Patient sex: M
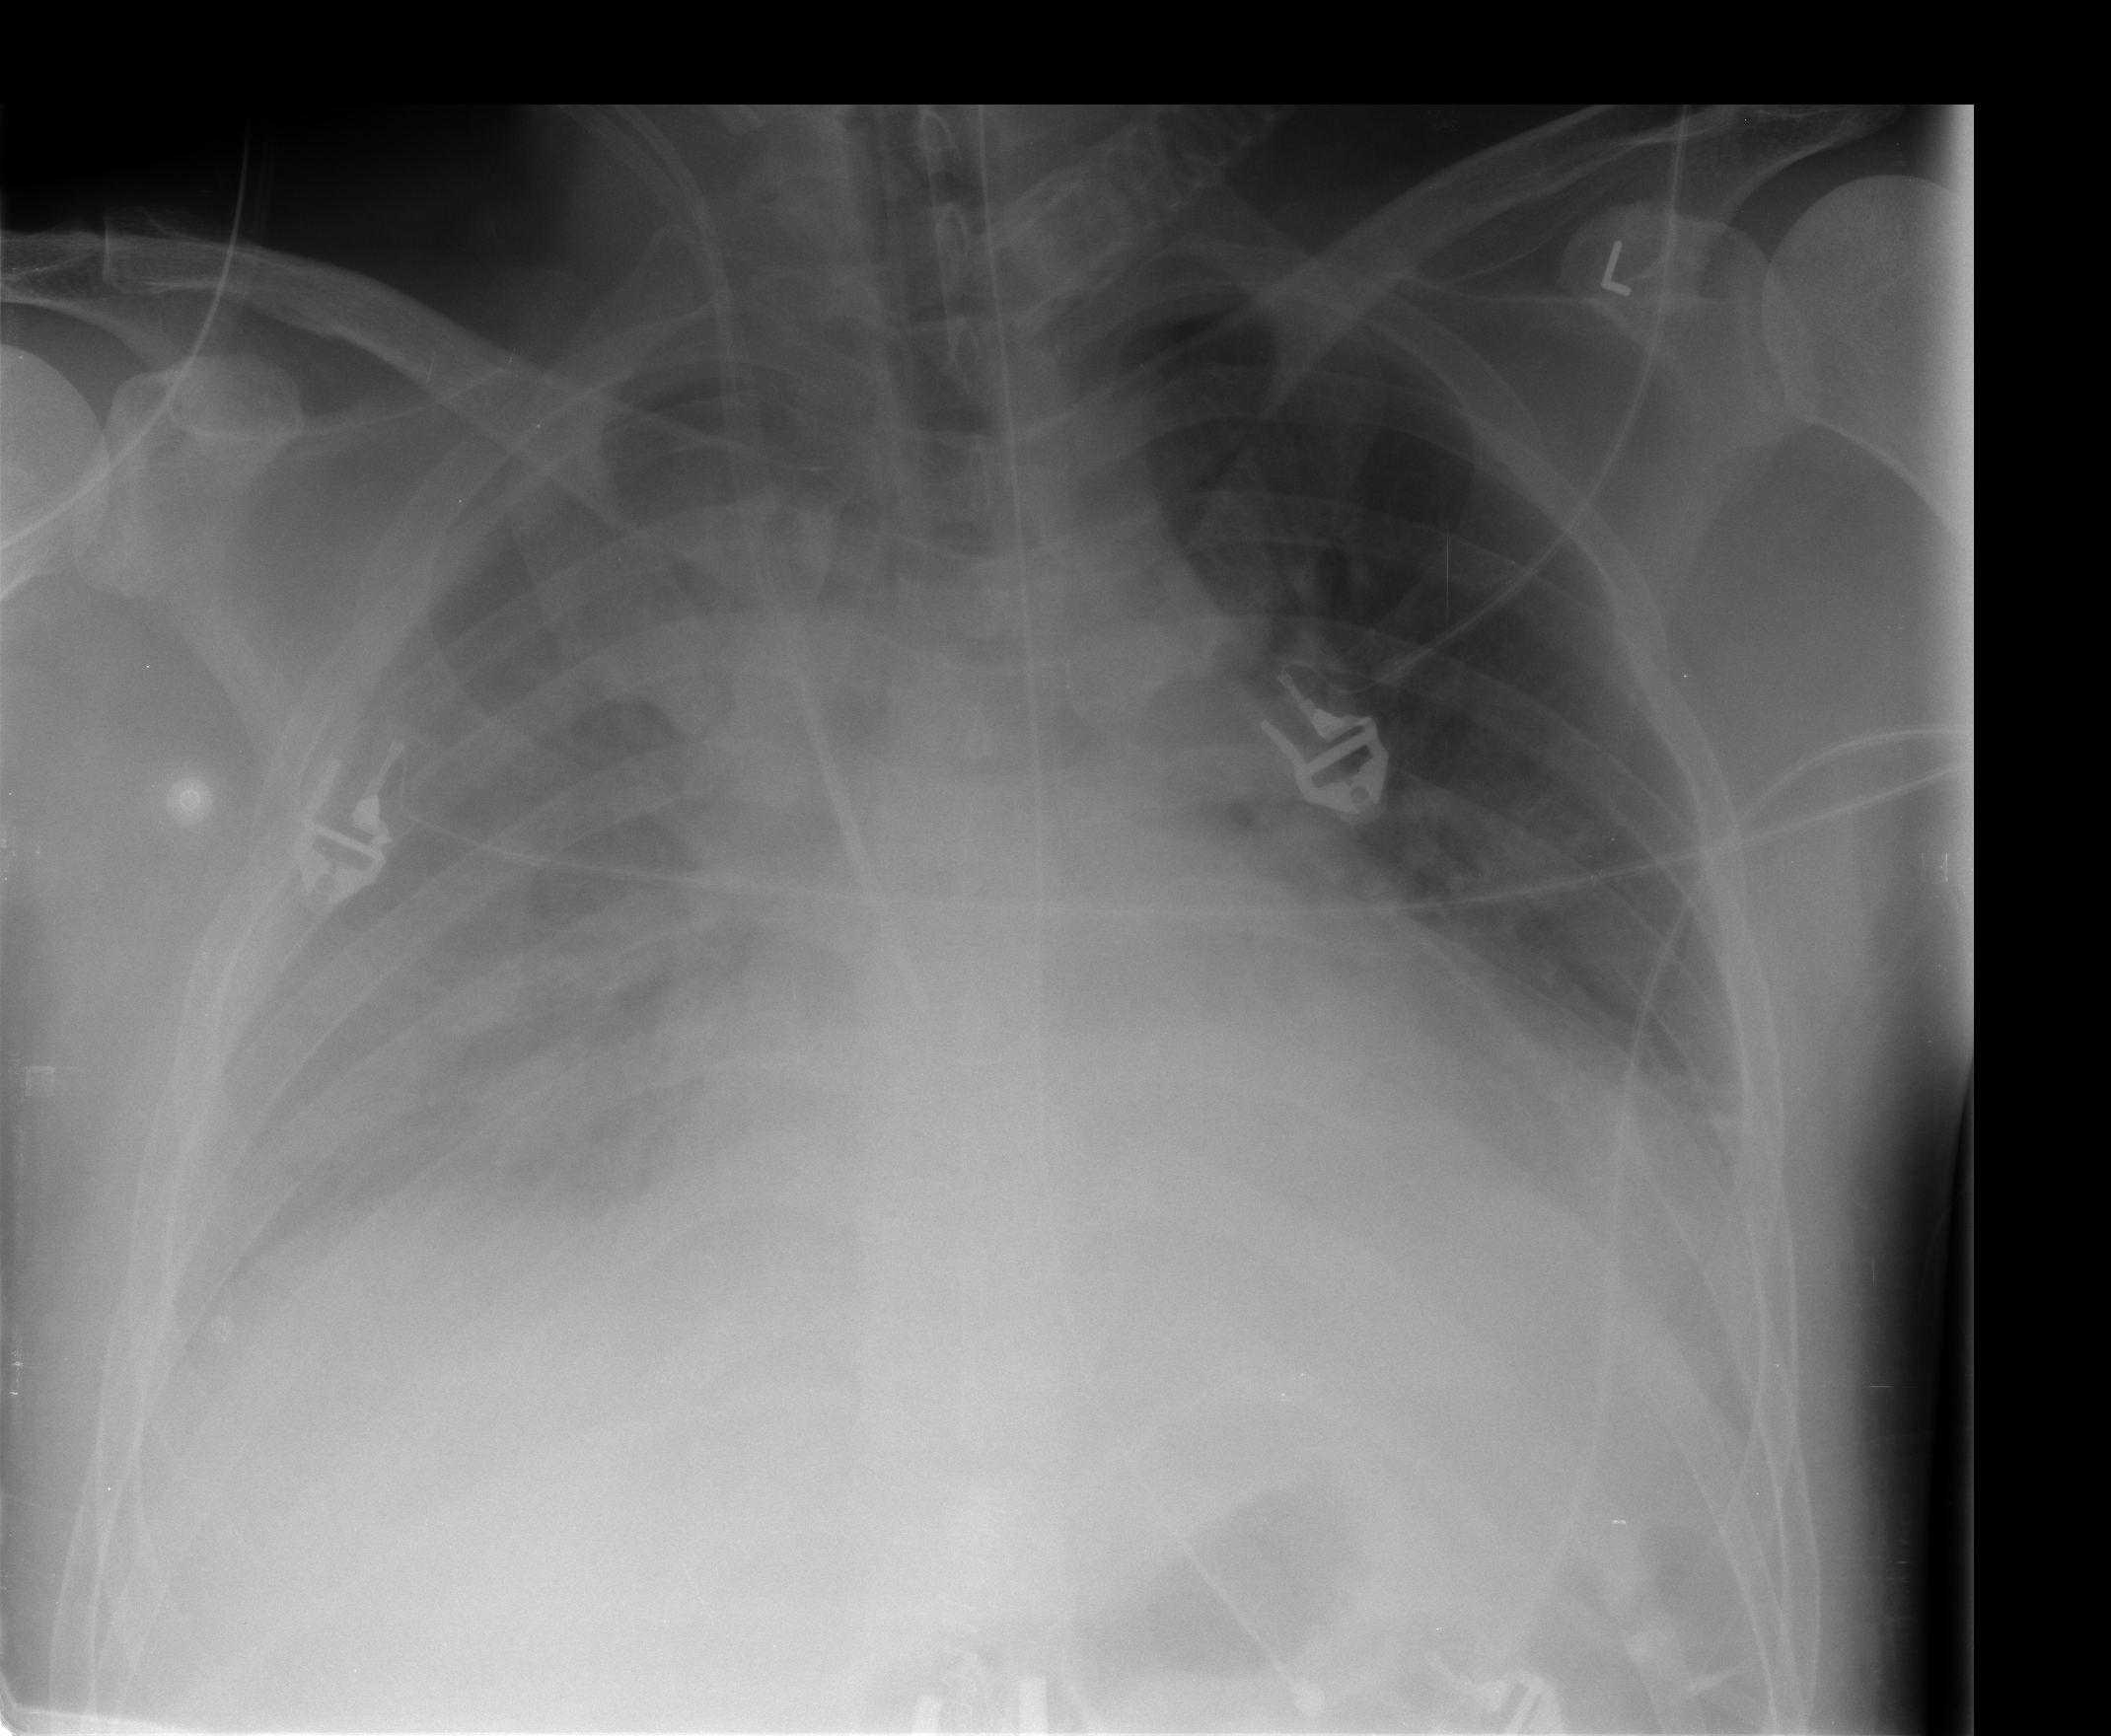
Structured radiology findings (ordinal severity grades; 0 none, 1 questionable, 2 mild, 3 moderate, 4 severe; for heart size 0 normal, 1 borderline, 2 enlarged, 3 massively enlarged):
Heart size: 0
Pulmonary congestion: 1
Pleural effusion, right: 3
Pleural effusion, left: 1
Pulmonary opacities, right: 0
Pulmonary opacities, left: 0
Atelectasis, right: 2
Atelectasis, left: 2